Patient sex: M
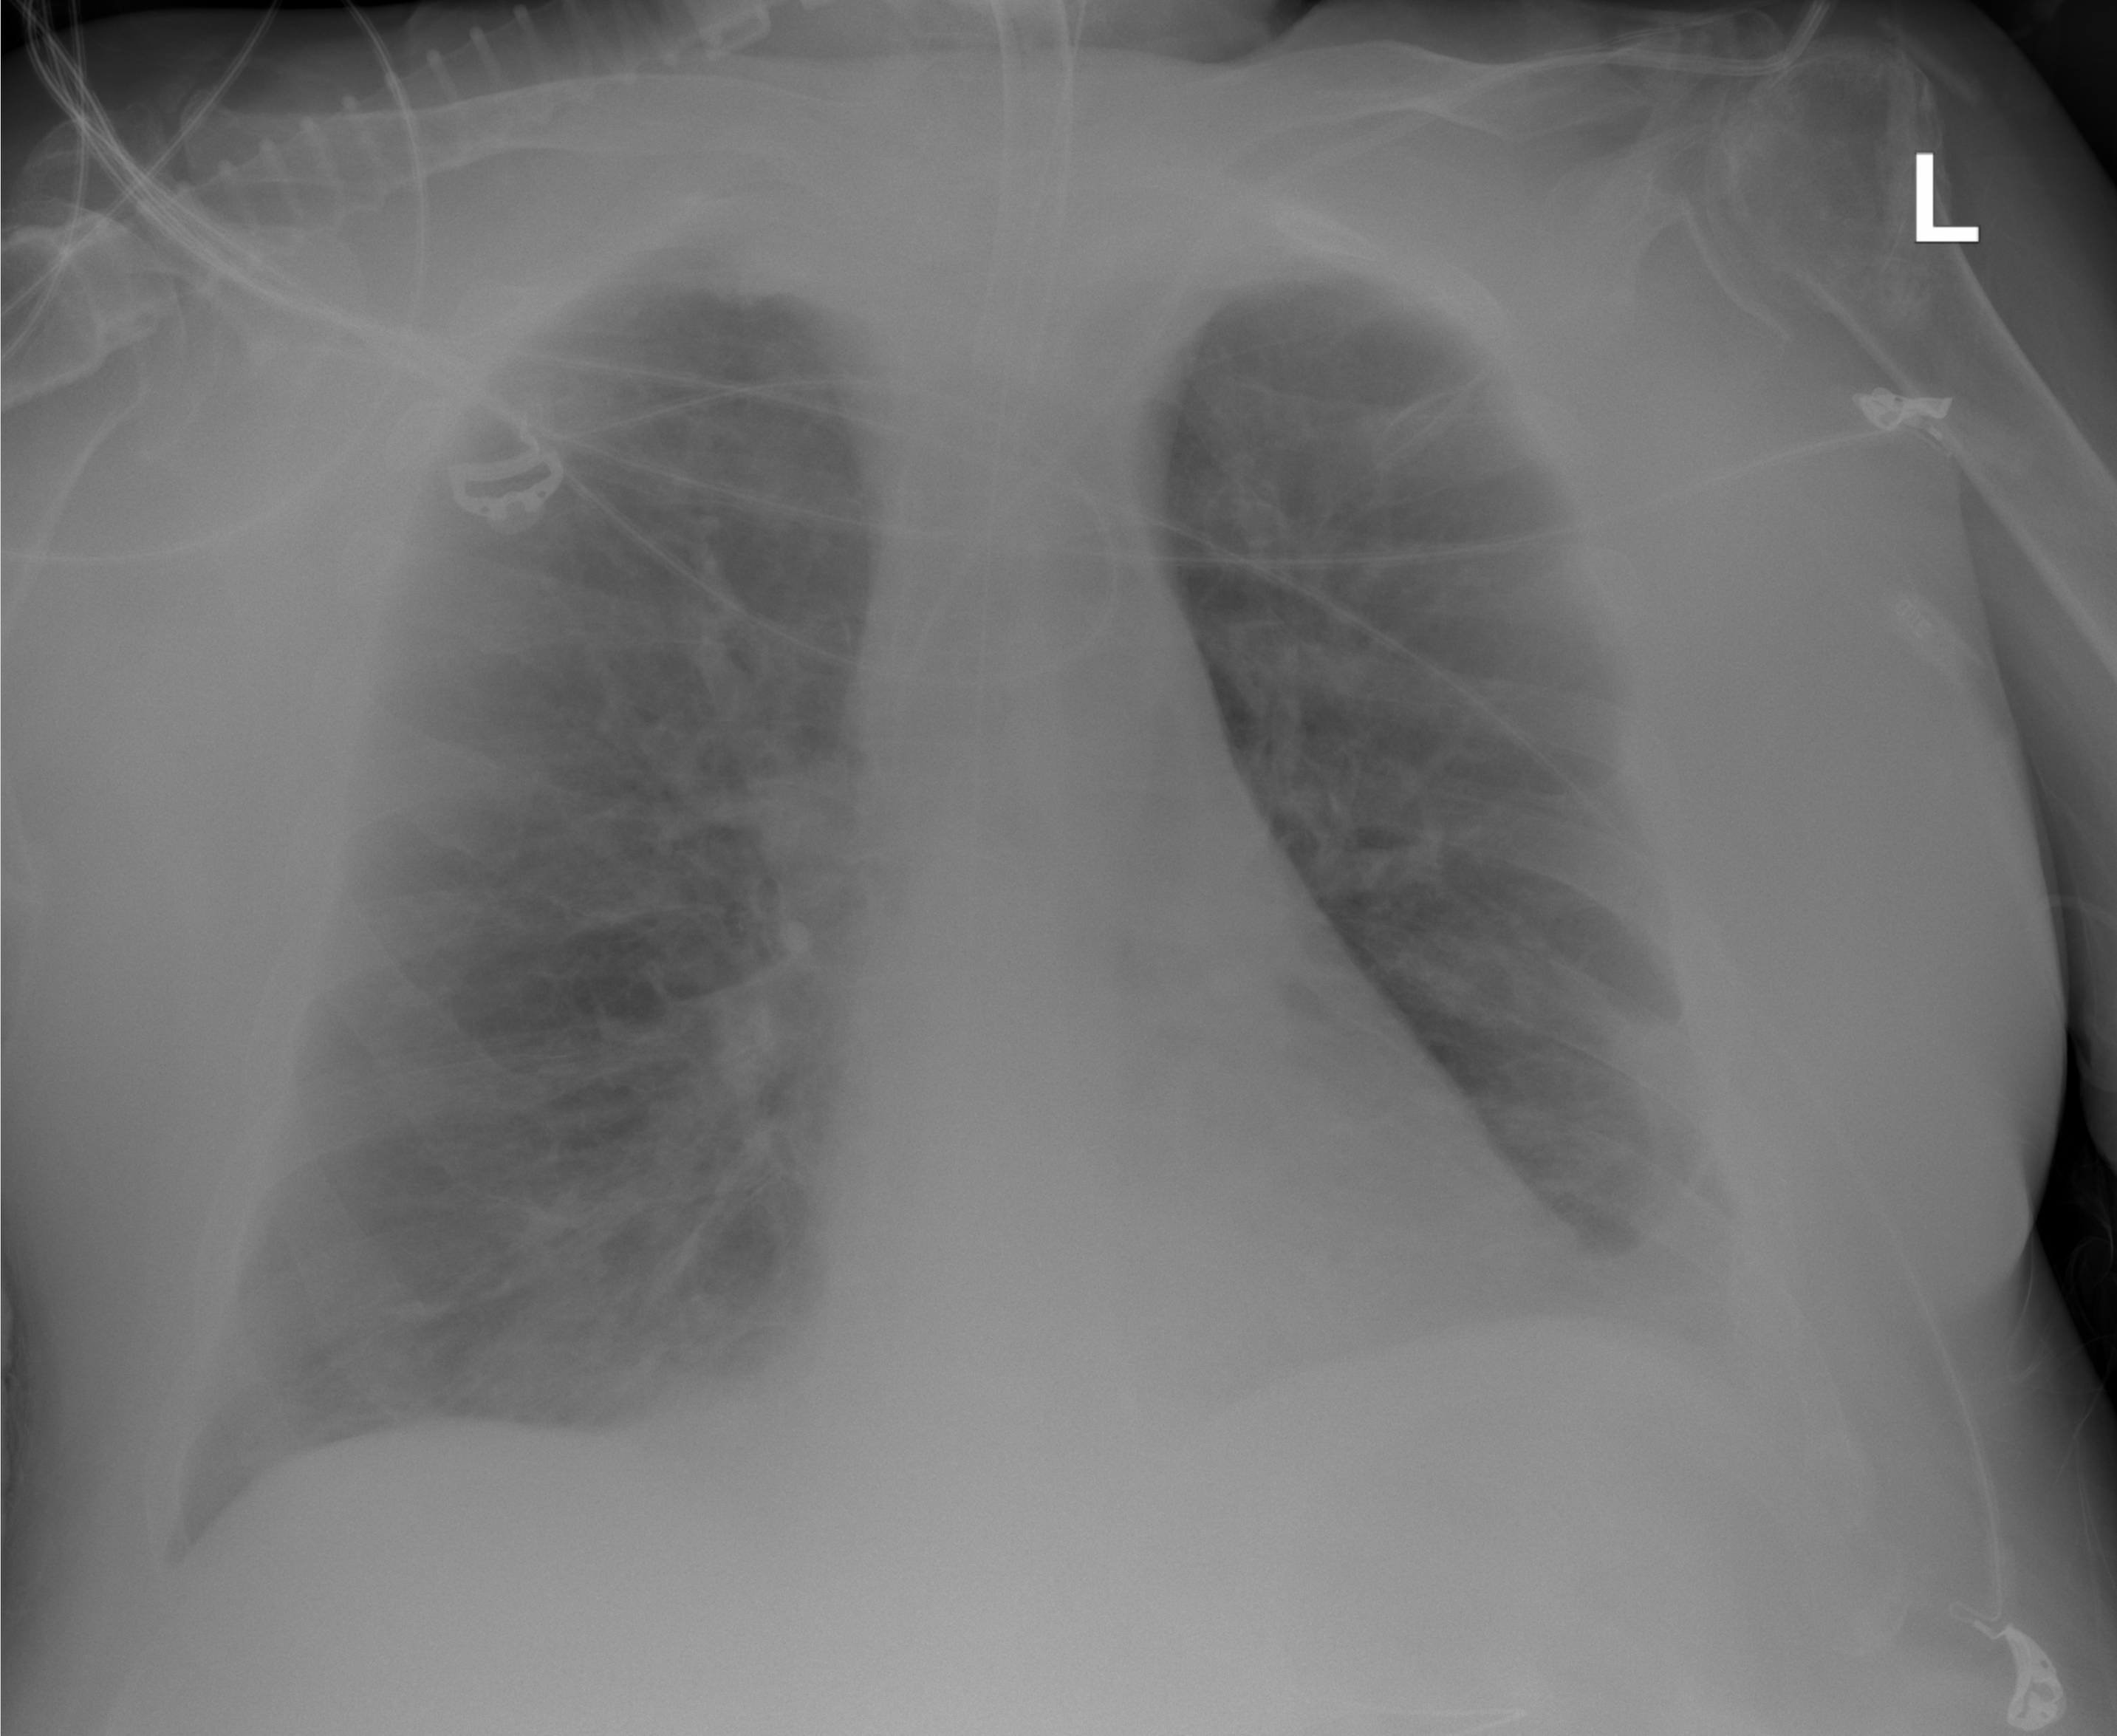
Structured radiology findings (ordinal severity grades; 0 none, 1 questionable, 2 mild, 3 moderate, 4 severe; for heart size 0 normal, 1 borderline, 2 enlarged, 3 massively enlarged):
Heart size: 0
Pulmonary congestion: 2
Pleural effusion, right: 0
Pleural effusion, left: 2
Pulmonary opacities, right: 2
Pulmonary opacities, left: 2
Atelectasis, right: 2
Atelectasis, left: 2